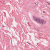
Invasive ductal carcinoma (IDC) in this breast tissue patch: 0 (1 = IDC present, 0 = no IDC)